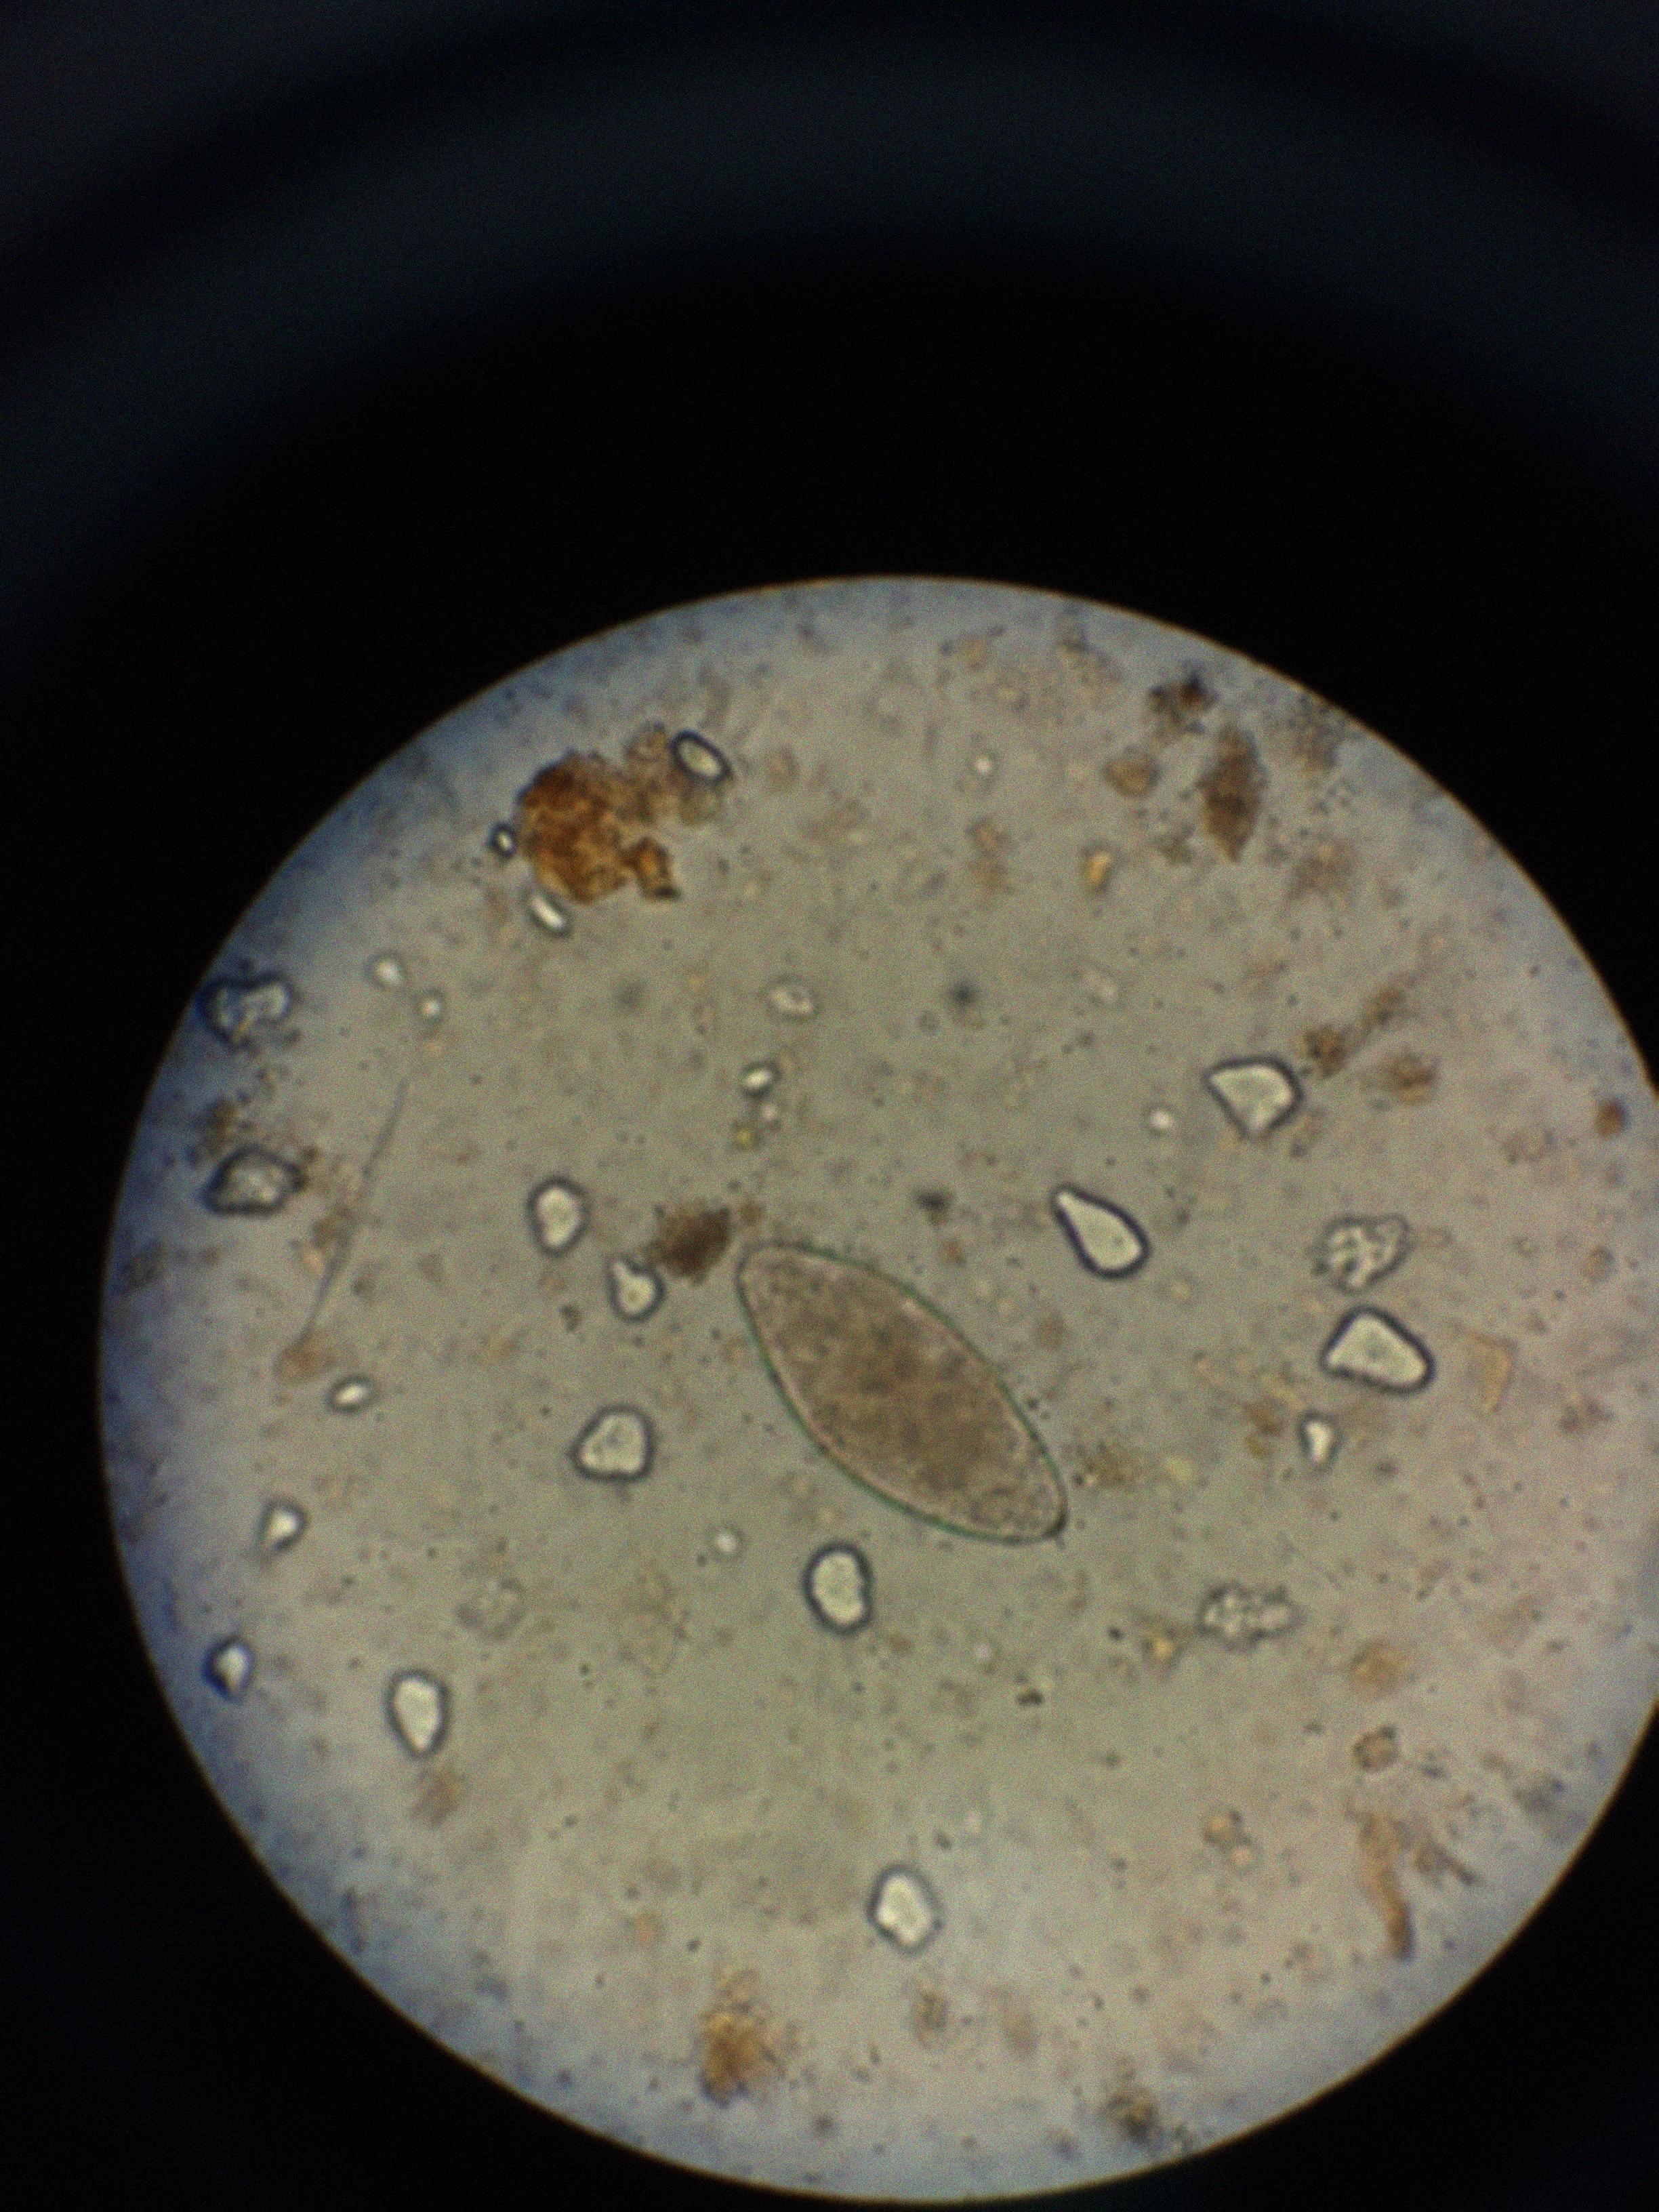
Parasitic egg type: Fasciolopsis buski